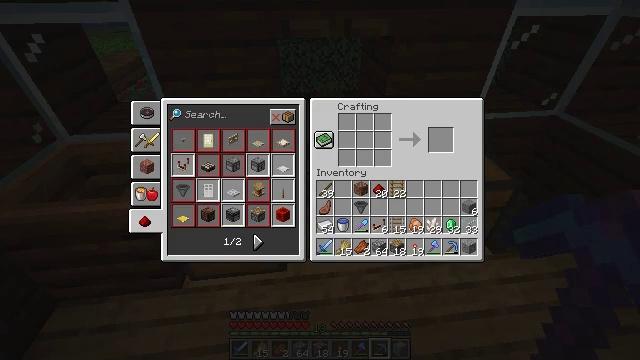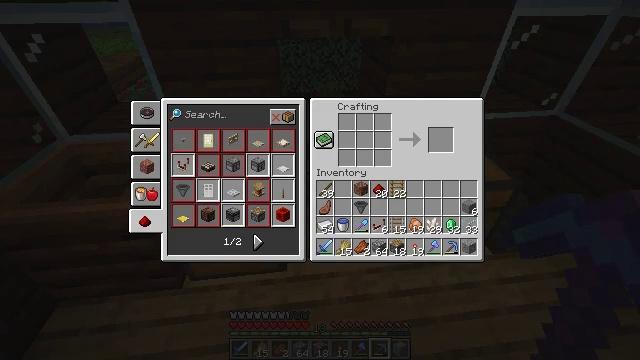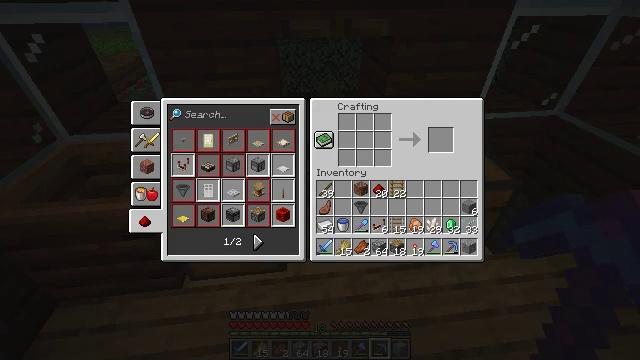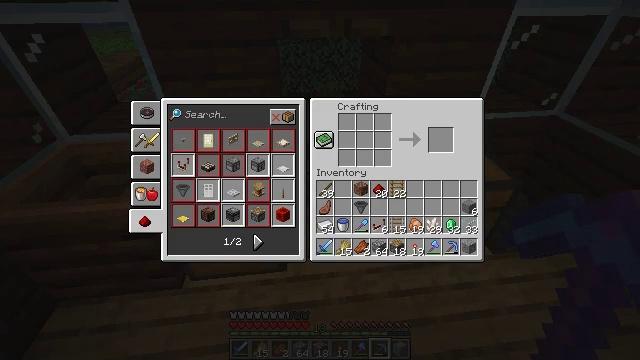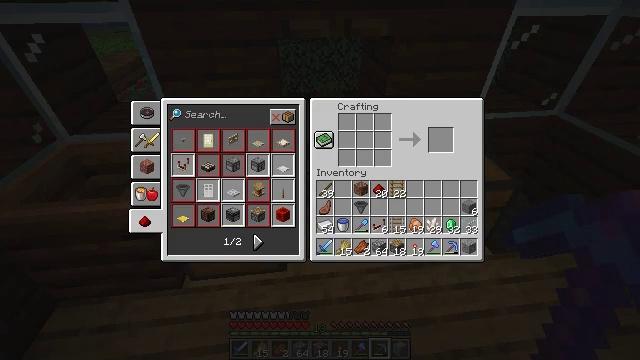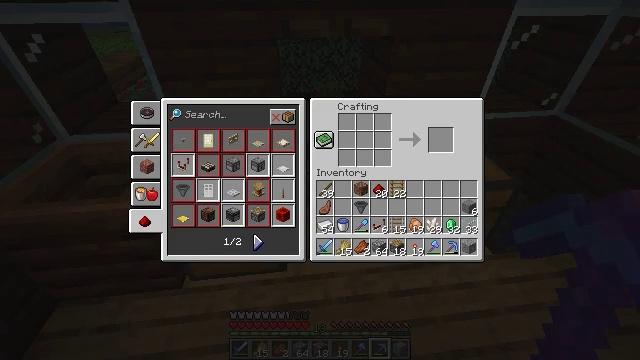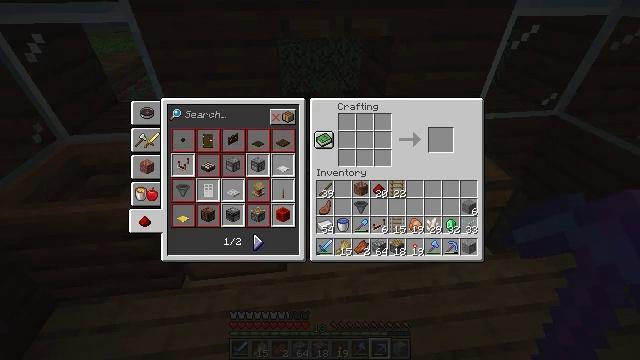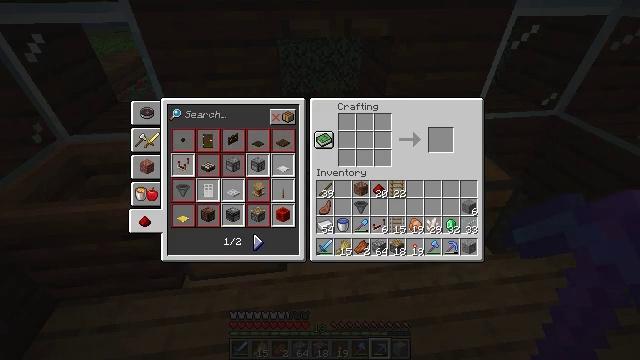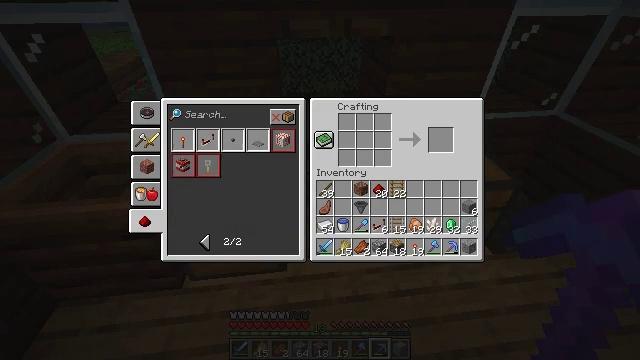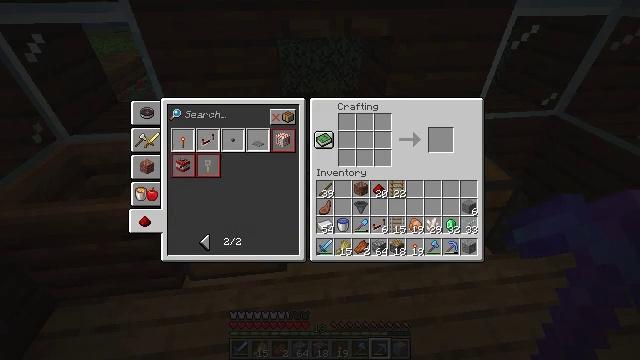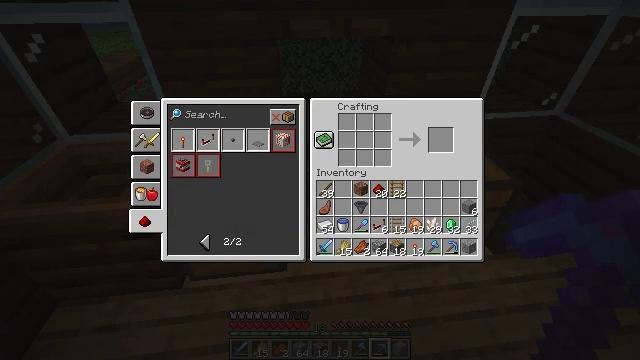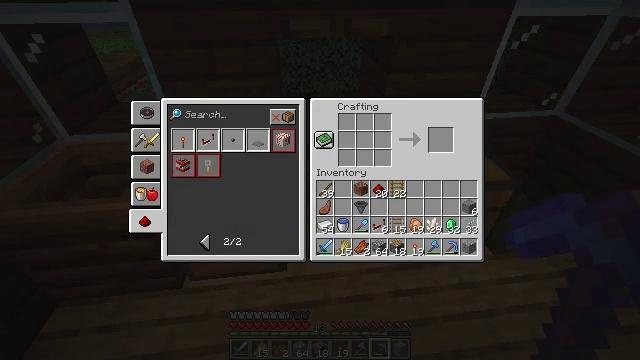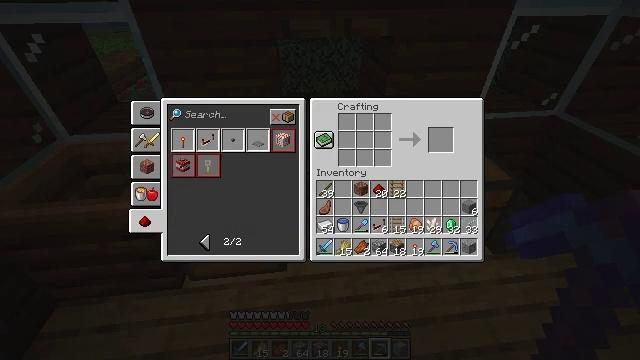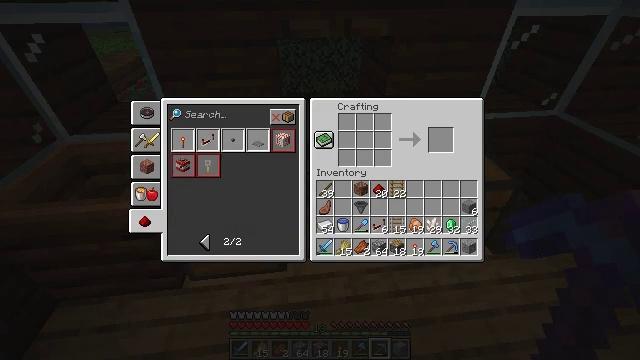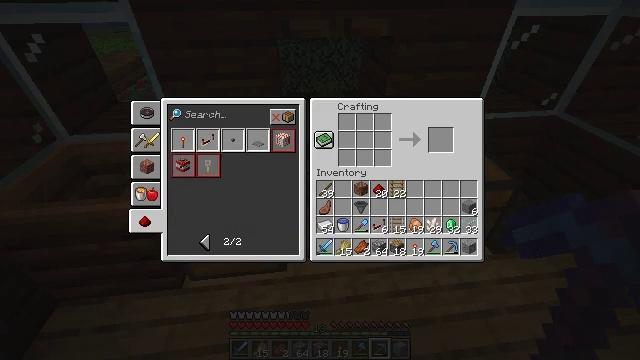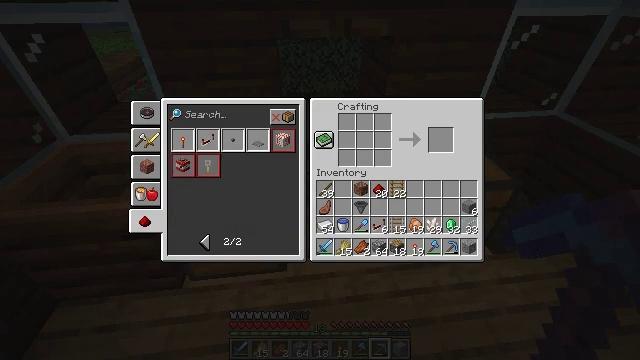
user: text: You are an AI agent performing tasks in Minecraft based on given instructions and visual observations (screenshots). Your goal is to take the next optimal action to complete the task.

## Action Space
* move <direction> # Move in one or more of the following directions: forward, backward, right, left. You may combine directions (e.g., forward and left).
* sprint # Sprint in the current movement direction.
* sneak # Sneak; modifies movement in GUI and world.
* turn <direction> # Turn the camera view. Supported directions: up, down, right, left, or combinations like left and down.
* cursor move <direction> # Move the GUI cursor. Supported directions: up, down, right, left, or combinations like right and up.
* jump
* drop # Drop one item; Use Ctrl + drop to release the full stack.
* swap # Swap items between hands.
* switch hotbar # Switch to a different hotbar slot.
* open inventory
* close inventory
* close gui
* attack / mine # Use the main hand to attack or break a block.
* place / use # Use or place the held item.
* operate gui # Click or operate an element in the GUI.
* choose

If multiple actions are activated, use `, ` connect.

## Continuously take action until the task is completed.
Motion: motion action
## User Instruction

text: Get a repeater using the crafting table.
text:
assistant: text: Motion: no_op
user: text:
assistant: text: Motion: no_op
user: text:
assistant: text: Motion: no_op
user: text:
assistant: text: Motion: no_op
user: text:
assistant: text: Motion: no_op
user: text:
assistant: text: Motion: no_op
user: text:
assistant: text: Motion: no_op
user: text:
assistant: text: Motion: operate gui
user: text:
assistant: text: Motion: operate gui
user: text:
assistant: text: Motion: operate gui
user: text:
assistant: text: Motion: no_op
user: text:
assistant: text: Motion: no_op
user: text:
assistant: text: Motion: no_op
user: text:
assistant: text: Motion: no_op
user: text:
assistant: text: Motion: cursor move up
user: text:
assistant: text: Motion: cursor move up
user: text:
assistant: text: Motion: cursor move up
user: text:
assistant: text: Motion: sneak, cursor move left and up
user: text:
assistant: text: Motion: sneak, cursor move left and up
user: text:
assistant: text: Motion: sneak, cursor move left and up
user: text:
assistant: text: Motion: sneak
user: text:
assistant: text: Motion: sneak
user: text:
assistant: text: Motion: sneak
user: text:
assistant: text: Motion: sneak
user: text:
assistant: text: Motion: sneak
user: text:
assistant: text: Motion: sneak
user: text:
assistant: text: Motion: sneak
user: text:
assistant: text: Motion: sneak
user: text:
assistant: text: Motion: sneak, operate gui
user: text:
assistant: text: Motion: sneak